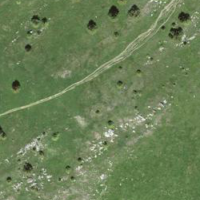
EUNIS habitat code: 24
Species observed at this site:
Astrantia major